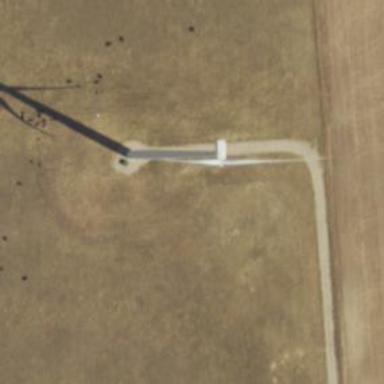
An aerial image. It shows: Wind generator powered by horizontal axis wind turbine.